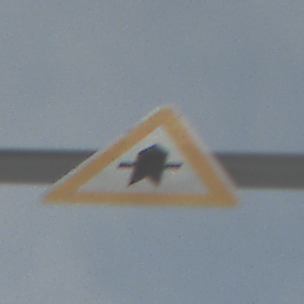
Verkehrszeichen: Vorfahrt
Umgebung: Outdoor, Nature
Tageszeit: MorningAfternoon
Wetter: Overcast
Licht: Natural
Jahreszeit: Winter
Kontrast: LowContrast